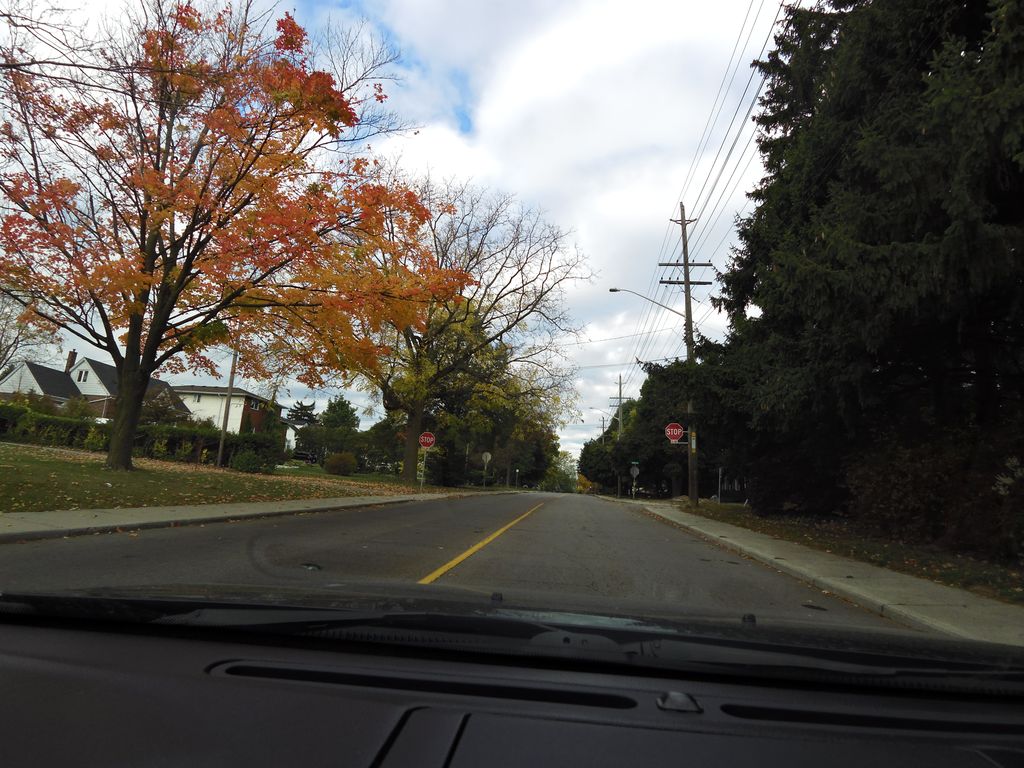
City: hamilton